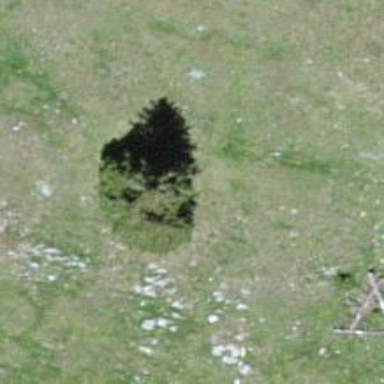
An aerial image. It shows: Needle-leaved tree in natural setting.